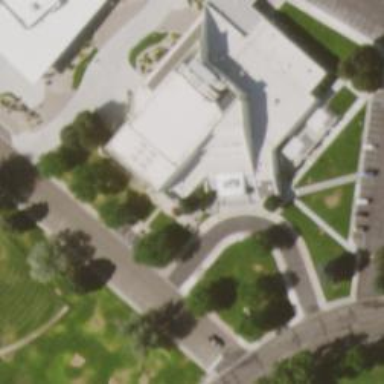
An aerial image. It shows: Conference center building.